Question: I added a new user to iTunes connect to become one of the 25 internal testers available for prerelease testing on that started with iOS 8. When I go to this user's profile on "Users and Roles" > "[Name of user]" I'm not seeing this button at all:

What's wrong?
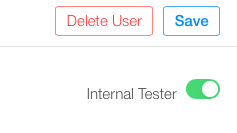
Answer: You need to edit the role of the new user. Under the "Roles" tab:

You must allow the new user to at least have "technical" access. As shown:

Even though it says "In-App Purchase Tester" this also correlates with being an "Internal Tester" (1 of 25 max) through the new TestFlight protocol as recently integrated with iTunesConnect.
Note that the the device must be running iOS 8 and must have the new TestFlight app from the AppStore.